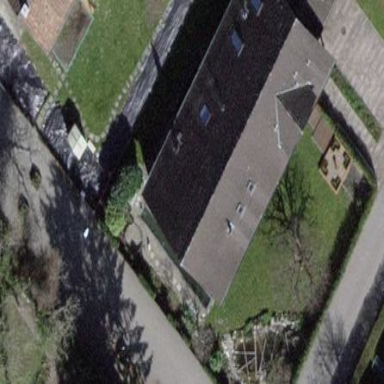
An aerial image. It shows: Building with tiled roof.